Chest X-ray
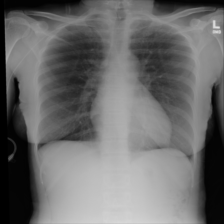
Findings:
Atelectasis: negative
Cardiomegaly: negative
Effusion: negative
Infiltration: negative
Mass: negative
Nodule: negative
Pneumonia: negative
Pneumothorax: negative
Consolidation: negative
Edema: negative
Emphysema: negative
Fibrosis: negative
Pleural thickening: negative
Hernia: negative